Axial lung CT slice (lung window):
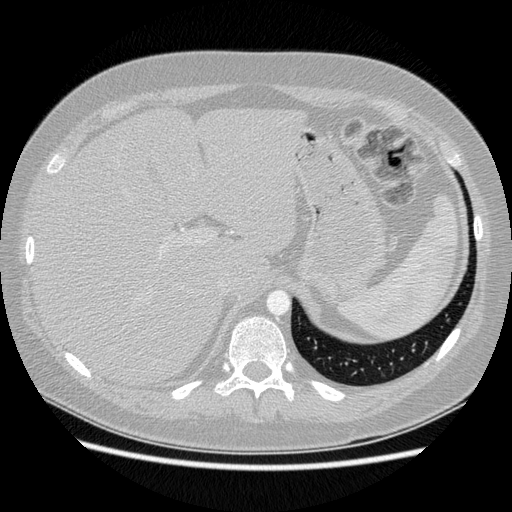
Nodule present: no